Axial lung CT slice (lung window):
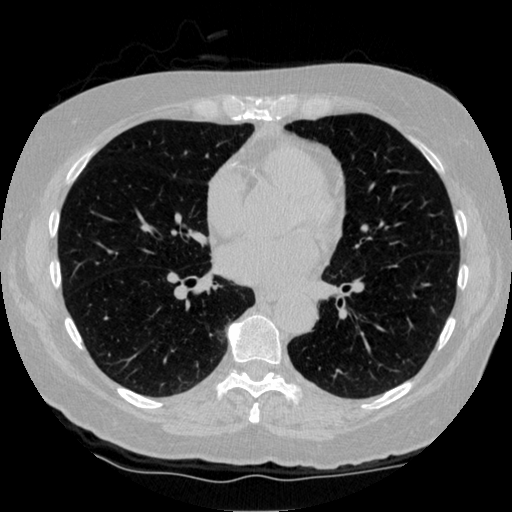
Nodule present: no